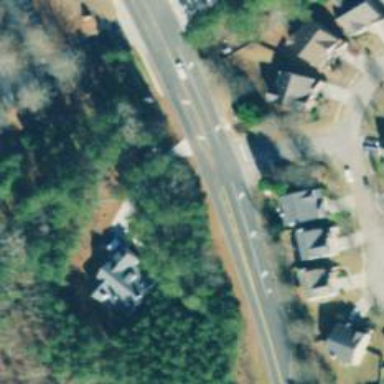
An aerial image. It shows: Tertiary road with asphalt surface. There is separate sidewalk along the road.